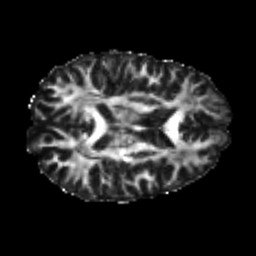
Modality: FA
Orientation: axial
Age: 24
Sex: male
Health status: healthy
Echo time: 0.074 s